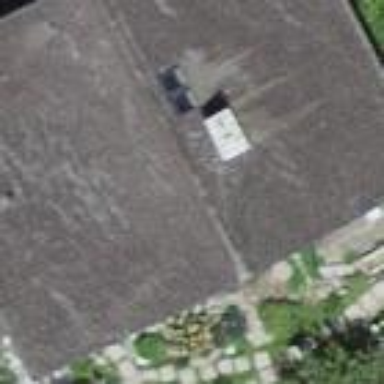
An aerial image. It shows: Residential building.